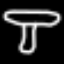
Label: mushroom